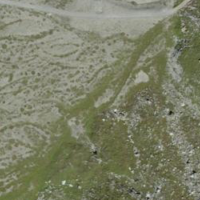
EUNIS habitat code: 48
Species observed at this site:
Oenanthe oenanthe
Marmota marmota
Phoenicurus ochruros